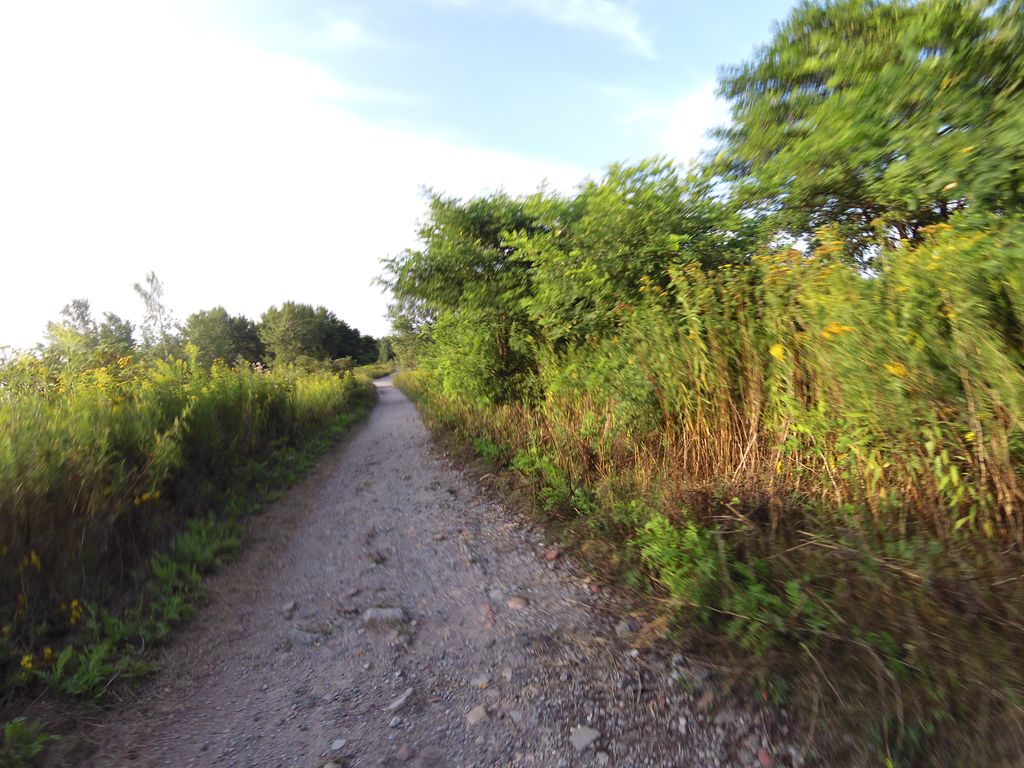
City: toronto